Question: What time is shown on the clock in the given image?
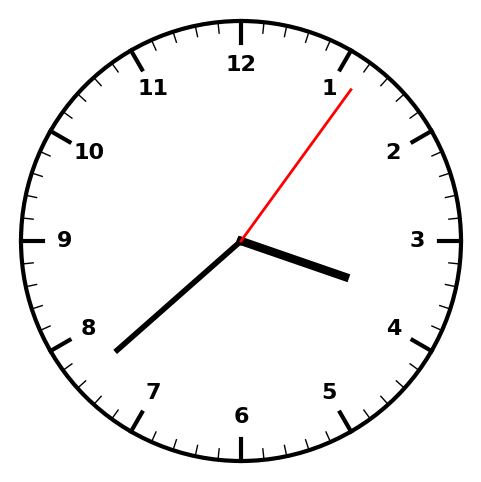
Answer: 03:38:06